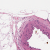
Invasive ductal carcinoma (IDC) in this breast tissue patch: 0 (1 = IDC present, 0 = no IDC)